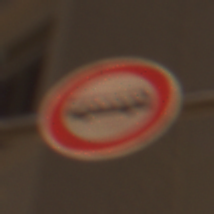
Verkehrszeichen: VerbotKraftomnibusse
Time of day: Night
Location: Outdoor (Urban)
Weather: Clear
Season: NotSpecified
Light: Artificial